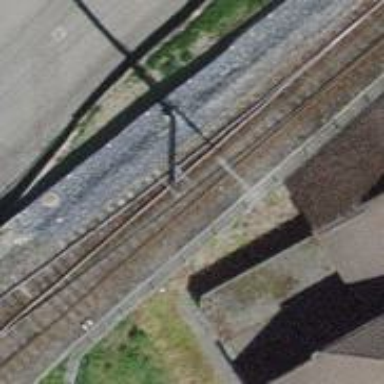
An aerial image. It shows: Single railway track with electrification through contact line.